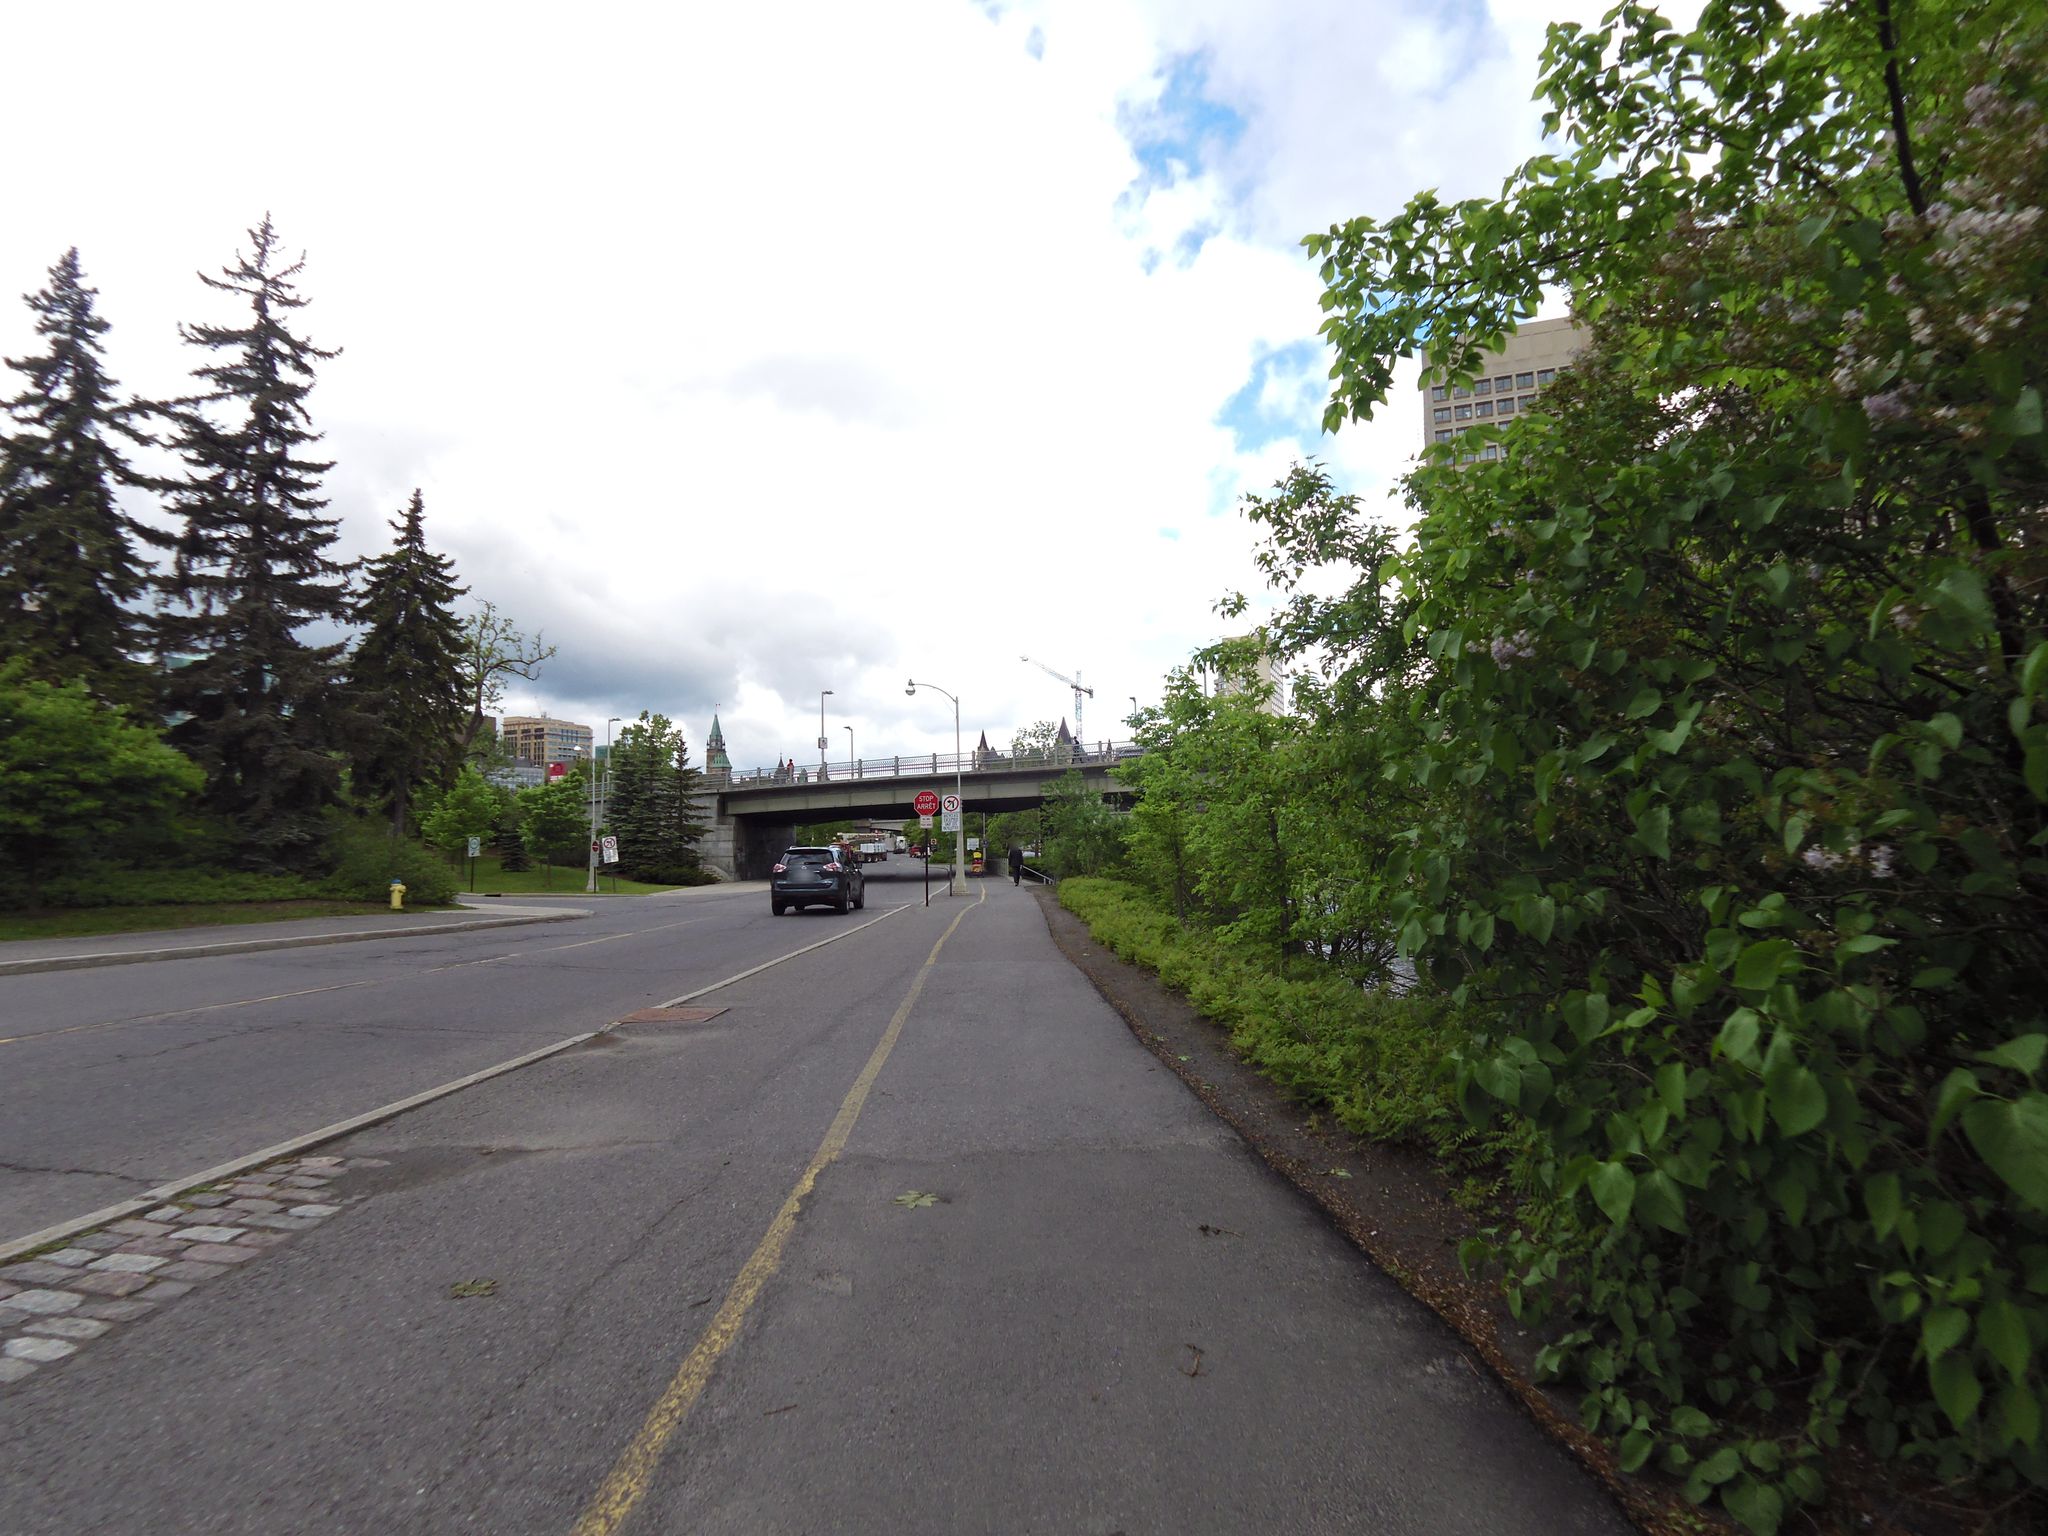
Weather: cloudy
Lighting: day
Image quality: good
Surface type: cycling surface
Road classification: cycleway
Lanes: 2
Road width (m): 4, 3
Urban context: urban centre
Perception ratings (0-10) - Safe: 8.08, Lively: 6.11, Beautiful: 8.82, Boring: 5.96, Depressing: 2.48, Wealthy: 2.73